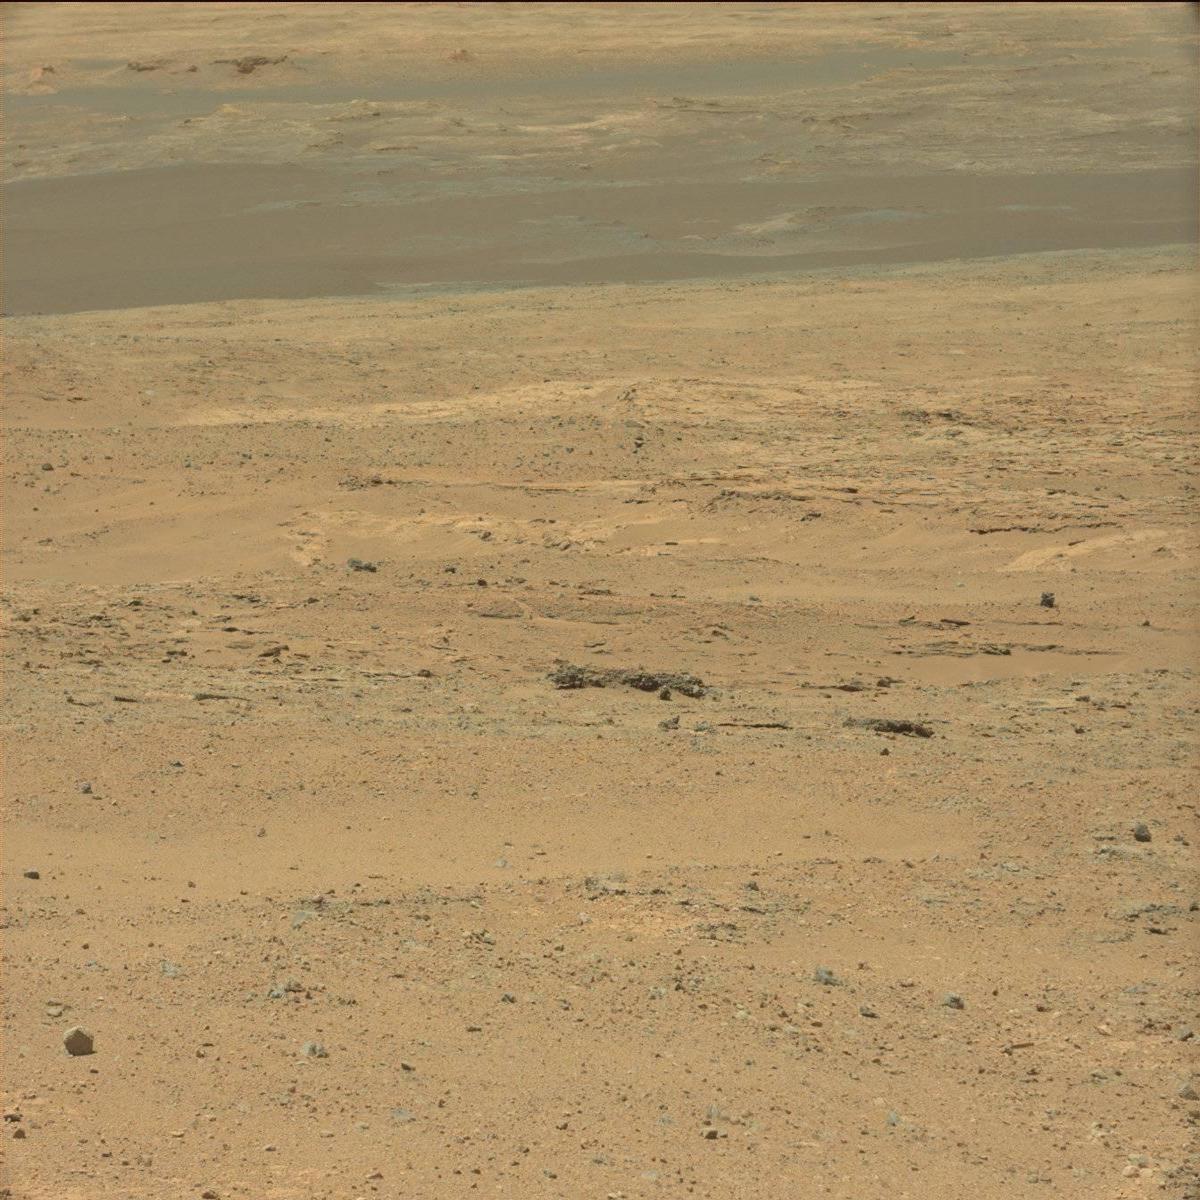
Terrain classes present: Bedrock, Ridge, Rock, Sand / Soil